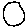
Label: circle